Question:
I am currently testing iAd on my iPhone 5s and everything works fine, beside of the fact that the Add is green. It pops up after some seconds and NSLog says Ad was received, but it's green in The simulator it works fine but on the iphone it's green. What can I do? Thanks in advance!
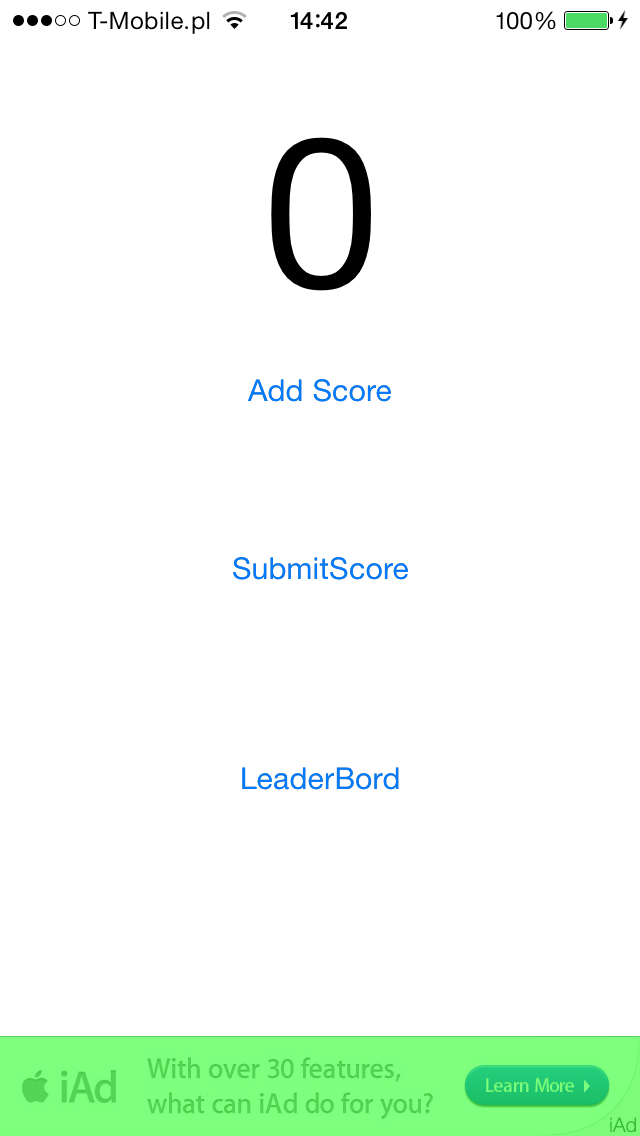
Answer: Just read on the developers forum, that if you have your developer account on device set to highlight clipped banner, green means the view if fine not clipping, but red means that it is clipping. So you are good to go!!!
EDIT#1 5/15/15
<URL> is another post I was involved with for some information pertaining to the tinted iAd banner!